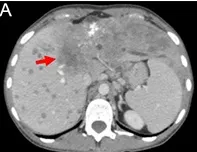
Contrast-enhanced abdominal computed tomography (CT) scans were performed at baseline (left) and after 2 months of the triple-agent therapy (right). The treatment led to a reduction in the size of the following lesions (marked by red arrows): the tumor located in S4 of the liver [from 147 mm.
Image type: radiology (ct)